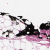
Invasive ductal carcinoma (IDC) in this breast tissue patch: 0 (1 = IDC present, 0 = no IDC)